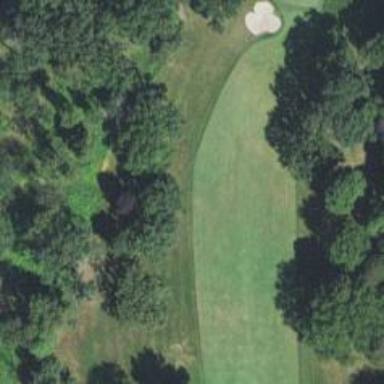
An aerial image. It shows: View of golf hole.